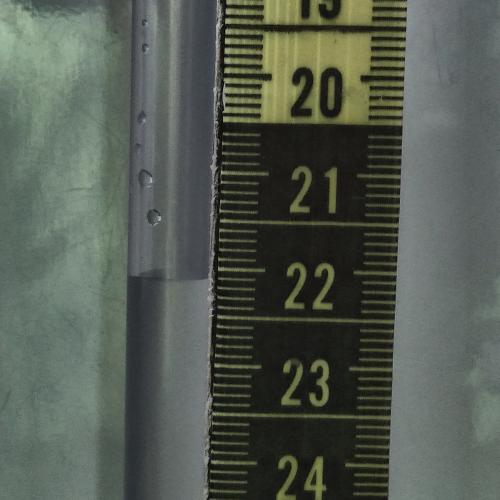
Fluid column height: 22.1 cm